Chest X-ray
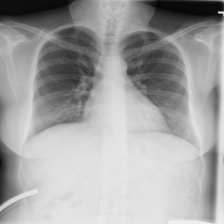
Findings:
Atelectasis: negative
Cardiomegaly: negative
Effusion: negative
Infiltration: negative
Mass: negative
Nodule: negative
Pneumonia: negative
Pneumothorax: negative
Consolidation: negative
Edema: negative
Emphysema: negative
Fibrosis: negative
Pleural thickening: negative
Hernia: negative